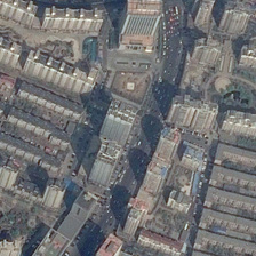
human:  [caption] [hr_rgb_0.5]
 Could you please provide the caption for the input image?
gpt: there is a t junction of two winding roads in the hybrid area of commerce and residence .

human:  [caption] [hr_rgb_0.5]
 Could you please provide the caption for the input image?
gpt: A curved road separates the commercial district from the residential district.

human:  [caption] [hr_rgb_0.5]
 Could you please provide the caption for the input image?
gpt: the wide bustling road is passing by those edifices .

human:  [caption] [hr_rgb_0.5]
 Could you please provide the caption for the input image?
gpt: The curved road separates the business district from the apartment.

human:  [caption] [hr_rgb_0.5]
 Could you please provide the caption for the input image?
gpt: A curved street separates the shopping area from the apartment area.